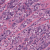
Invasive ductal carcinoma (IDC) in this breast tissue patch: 1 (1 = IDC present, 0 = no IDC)